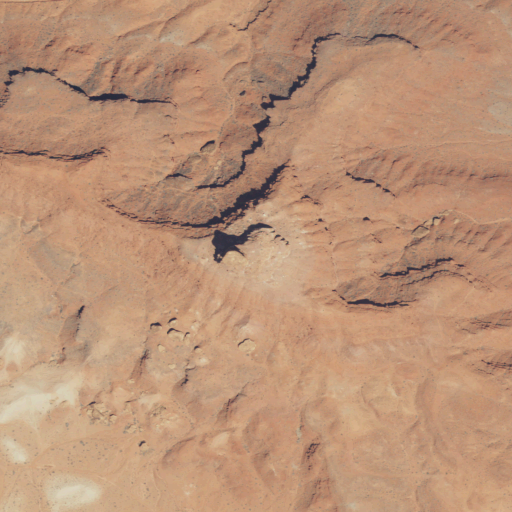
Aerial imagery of mountain in Utah named Mexican Hat containing shrub, grassland, and barren land